Field crop: maize
Growth stage: 2
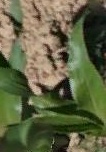
Species: maize